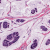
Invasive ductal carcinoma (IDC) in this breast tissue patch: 1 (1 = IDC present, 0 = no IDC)